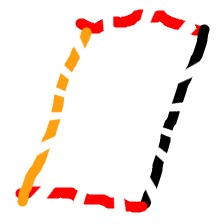
Shape: parallelogram